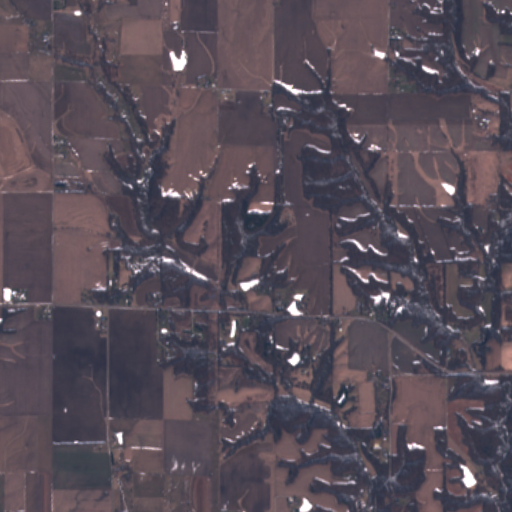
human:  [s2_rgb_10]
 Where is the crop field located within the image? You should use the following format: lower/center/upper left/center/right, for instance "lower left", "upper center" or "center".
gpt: The crop field is located in the center left of the image.
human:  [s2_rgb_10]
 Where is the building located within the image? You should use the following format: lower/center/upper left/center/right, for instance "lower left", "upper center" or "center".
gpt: There is no building in the image.